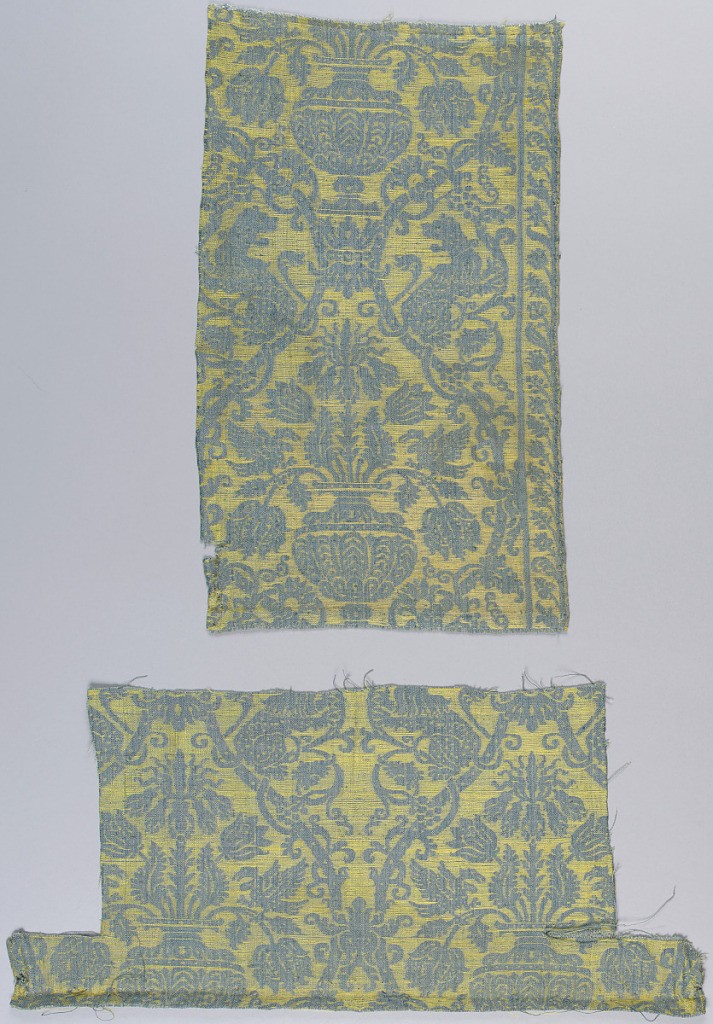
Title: Fragments
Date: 17th century
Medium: silk, linen Technique: two integrated structures, plain weave plus plain weave
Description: Flowering urn with birds within curving, fruiting vines with leopards in blue and gold. Narrow vertical border with diagonal plant motifs at right side.